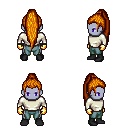
a pixel art fantasy rpg character, male body template, dark elf, purple skin, white long-sleeve shirt, teal pants, dark blonde extra-long topknot hairstyle, gold gloves, black shoes, four views (front, back, left, right), 2x2 character sprite sheet, small pixel art, hard edges, no anti-aliasing